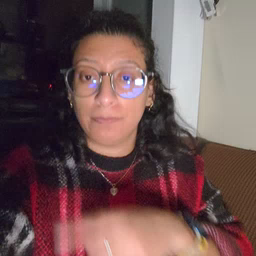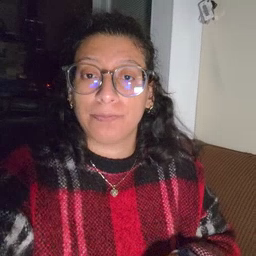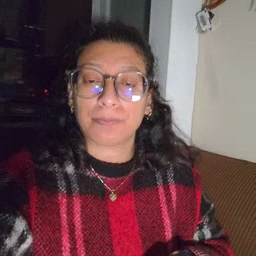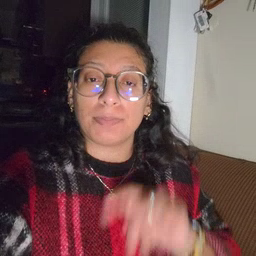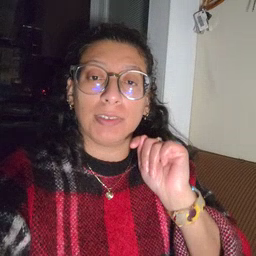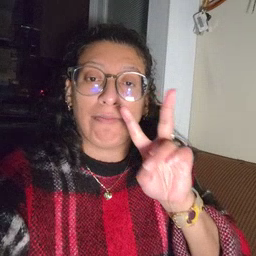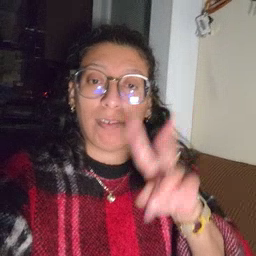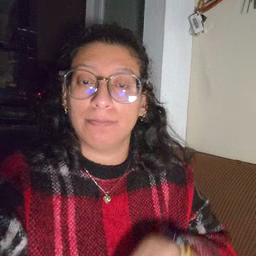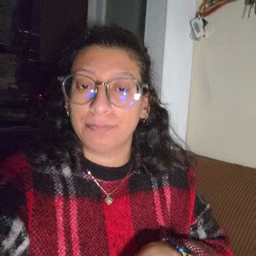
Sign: TV